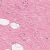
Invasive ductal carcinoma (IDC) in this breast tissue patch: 0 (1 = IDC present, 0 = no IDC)